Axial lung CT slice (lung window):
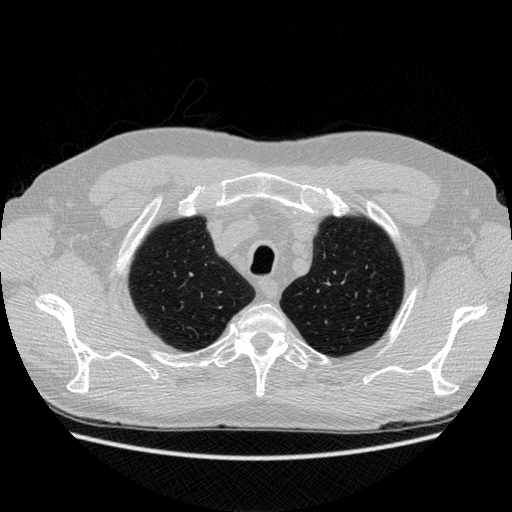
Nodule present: no